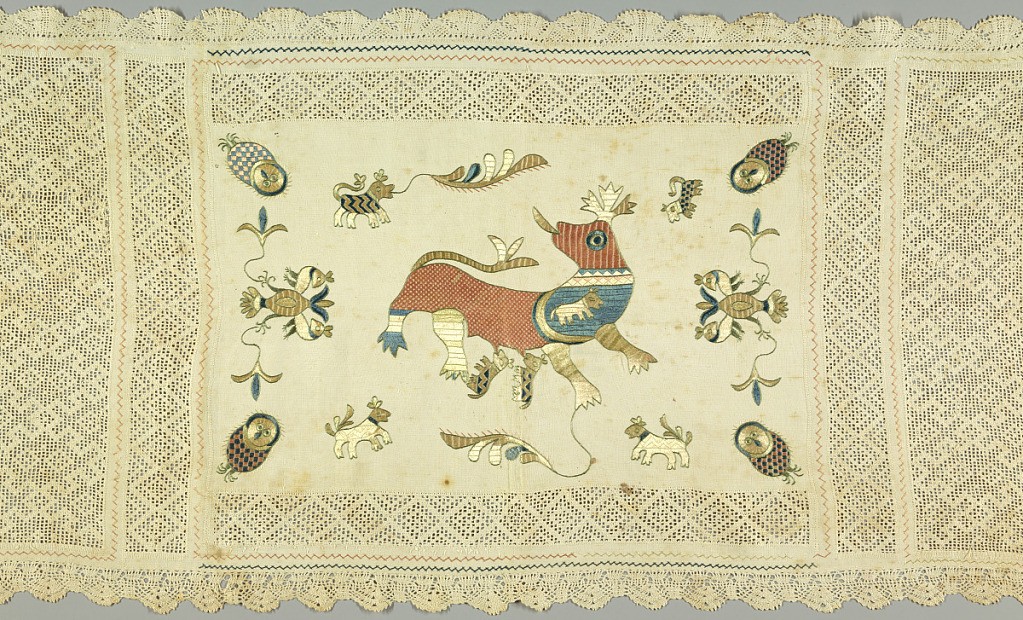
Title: Table cover
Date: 18th century
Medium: silk on linen Technique: embroidery in satin, double running, stem, cross and herringbone stitches; with drawn element work with overcasting and looping on plain weave; bobbin lace attached.
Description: Rectangular linen table cover with the center panel embroidered in polychrome silks and an ivory drawn work border sewn to all four sides. The embroidery depicts a large "bicho" or beast in pink, blue and gold, suckling two small beasts, with a third small beast inside the mother beast; four small beasts are scattered around. In each corner, an owl with a gold face and a pink and blue checkered body, and at each side, a double-headed bird in gold and blue. In the center panel above and below the figures is an additional band of drawn work.